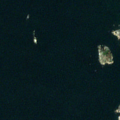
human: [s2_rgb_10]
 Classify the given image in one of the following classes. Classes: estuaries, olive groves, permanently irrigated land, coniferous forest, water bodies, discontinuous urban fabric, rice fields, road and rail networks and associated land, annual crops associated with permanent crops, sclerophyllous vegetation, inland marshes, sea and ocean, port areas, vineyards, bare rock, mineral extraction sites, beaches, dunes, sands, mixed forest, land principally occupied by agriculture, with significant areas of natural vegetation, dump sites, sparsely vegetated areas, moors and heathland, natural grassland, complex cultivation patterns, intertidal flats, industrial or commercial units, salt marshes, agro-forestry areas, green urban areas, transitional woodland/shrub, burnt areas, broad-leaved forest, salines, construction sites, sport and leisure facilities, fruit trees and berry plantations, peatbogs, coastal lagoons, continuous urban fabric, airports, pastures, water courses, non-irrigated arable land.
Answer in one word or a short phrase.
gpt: coniferous forest, sea and ocean